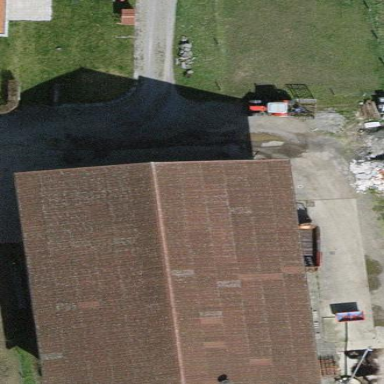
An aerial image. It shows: Farmyard area.